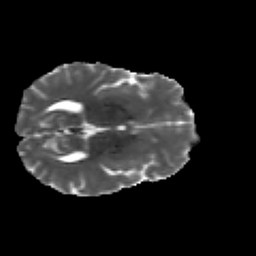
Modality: MD
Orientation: axial
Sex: male
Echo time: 0.114 s